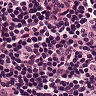
Metastatic tissue present: no